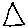
Label: triangle